Interaction volume radius: 10 \u00c5
Interaction volume height: 30 \u00c5
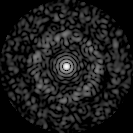
Disorder parameter: 0.849